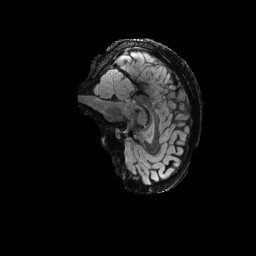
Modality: FLAIR
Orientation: sagittal
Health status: ill
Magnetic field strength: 3 T